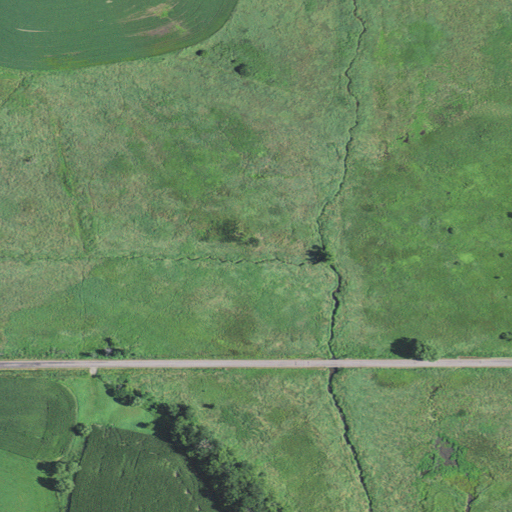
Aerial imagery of valley in Wisconsin named West Curran Coulee containing pasture, cultivated crops, herbaceous wetlands, and open development